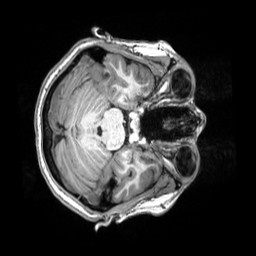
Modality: T1w
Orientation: axial
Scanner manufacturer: siemens
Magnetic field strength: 3 T
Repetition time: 2.5 s
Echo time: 0.00343 s